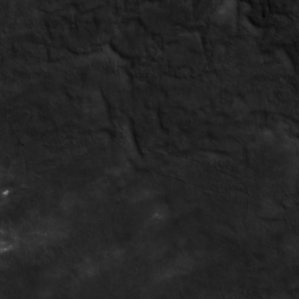
Label: non_frost